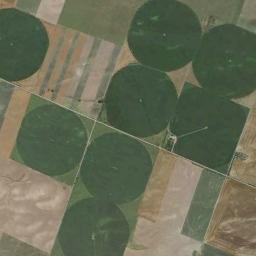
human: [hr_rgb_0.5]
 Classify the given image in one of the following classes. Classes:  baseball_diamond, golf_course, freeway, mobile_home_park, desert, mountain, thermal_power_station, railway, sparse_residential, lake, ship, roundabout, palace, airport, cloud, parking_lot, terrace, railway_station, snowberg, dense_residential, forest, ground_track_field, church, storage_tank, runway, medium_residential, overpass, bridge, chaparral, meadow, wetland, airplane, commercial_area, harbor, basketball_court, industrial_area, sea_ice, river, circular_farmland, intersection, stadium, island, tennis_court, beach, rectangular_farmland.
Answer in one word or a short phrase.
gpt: circular_farmland